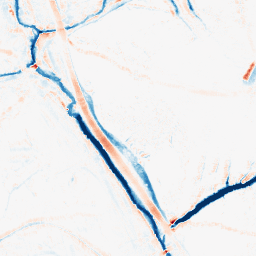
Category: morphological
Decomposition family: morphological_ellipse
Decomposition parameters: operation: average
width: 10
height: 10
Upsampling method: sinc_hamming
Upsampling parameters: scale: 2
kernel_size: 8
Upsampling scale: 2